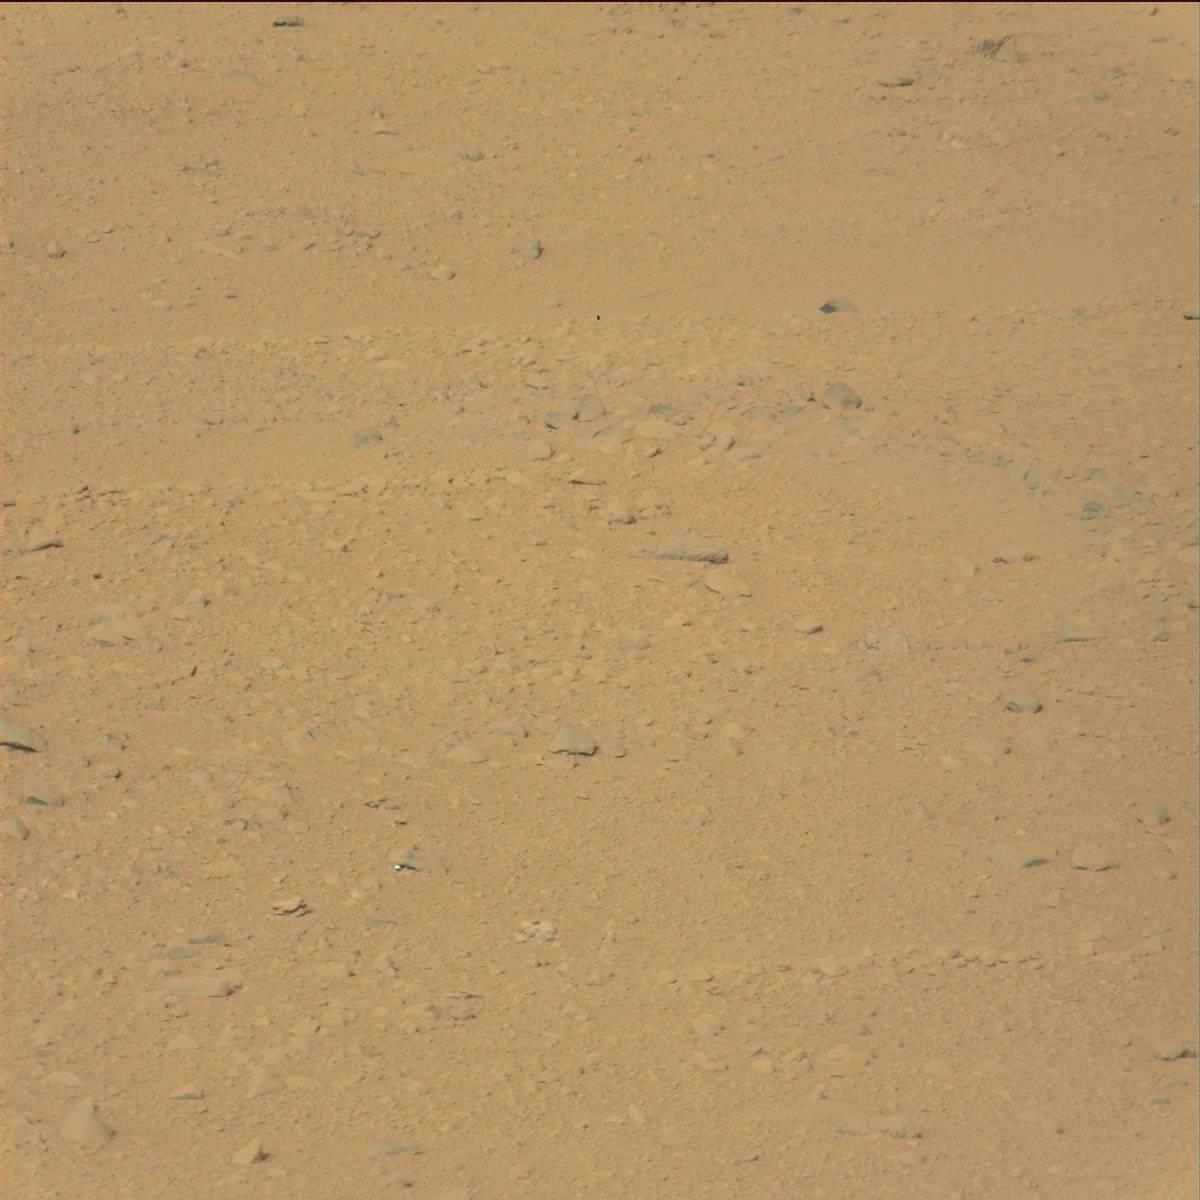
Terrain classes present: Bedrock, Sand / Soil